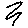
Label: zigzag